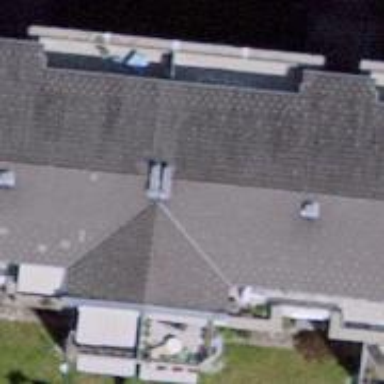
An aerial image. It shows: Gabled roof apartments building with multiple parts.